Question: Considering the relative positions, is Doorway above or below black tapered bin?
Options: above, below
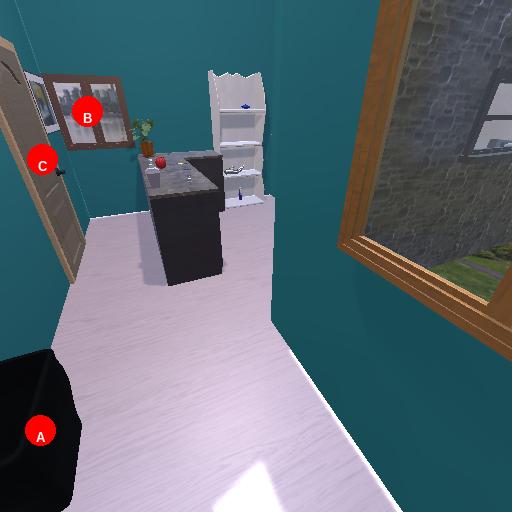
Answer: above